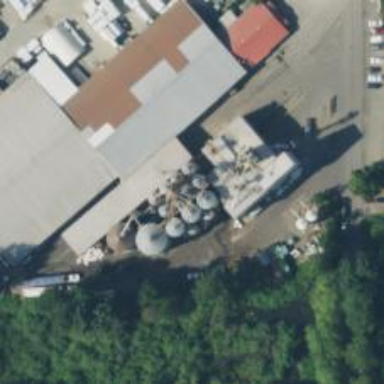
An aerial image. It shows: Silo.